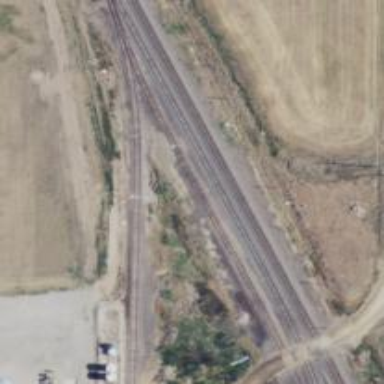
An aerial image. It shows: Single-track spur railway line.